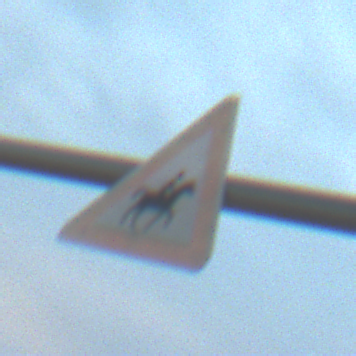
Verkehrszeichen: ReiterLinks
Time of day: SunriseSunset
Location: Outdoor (RoadRail)
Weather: PartlyCloudy
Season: NotSpecified
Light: Natural